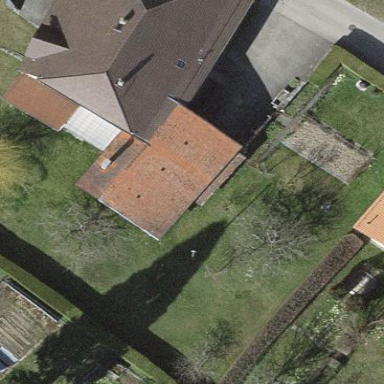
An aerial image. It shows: Simple house.